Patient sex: M
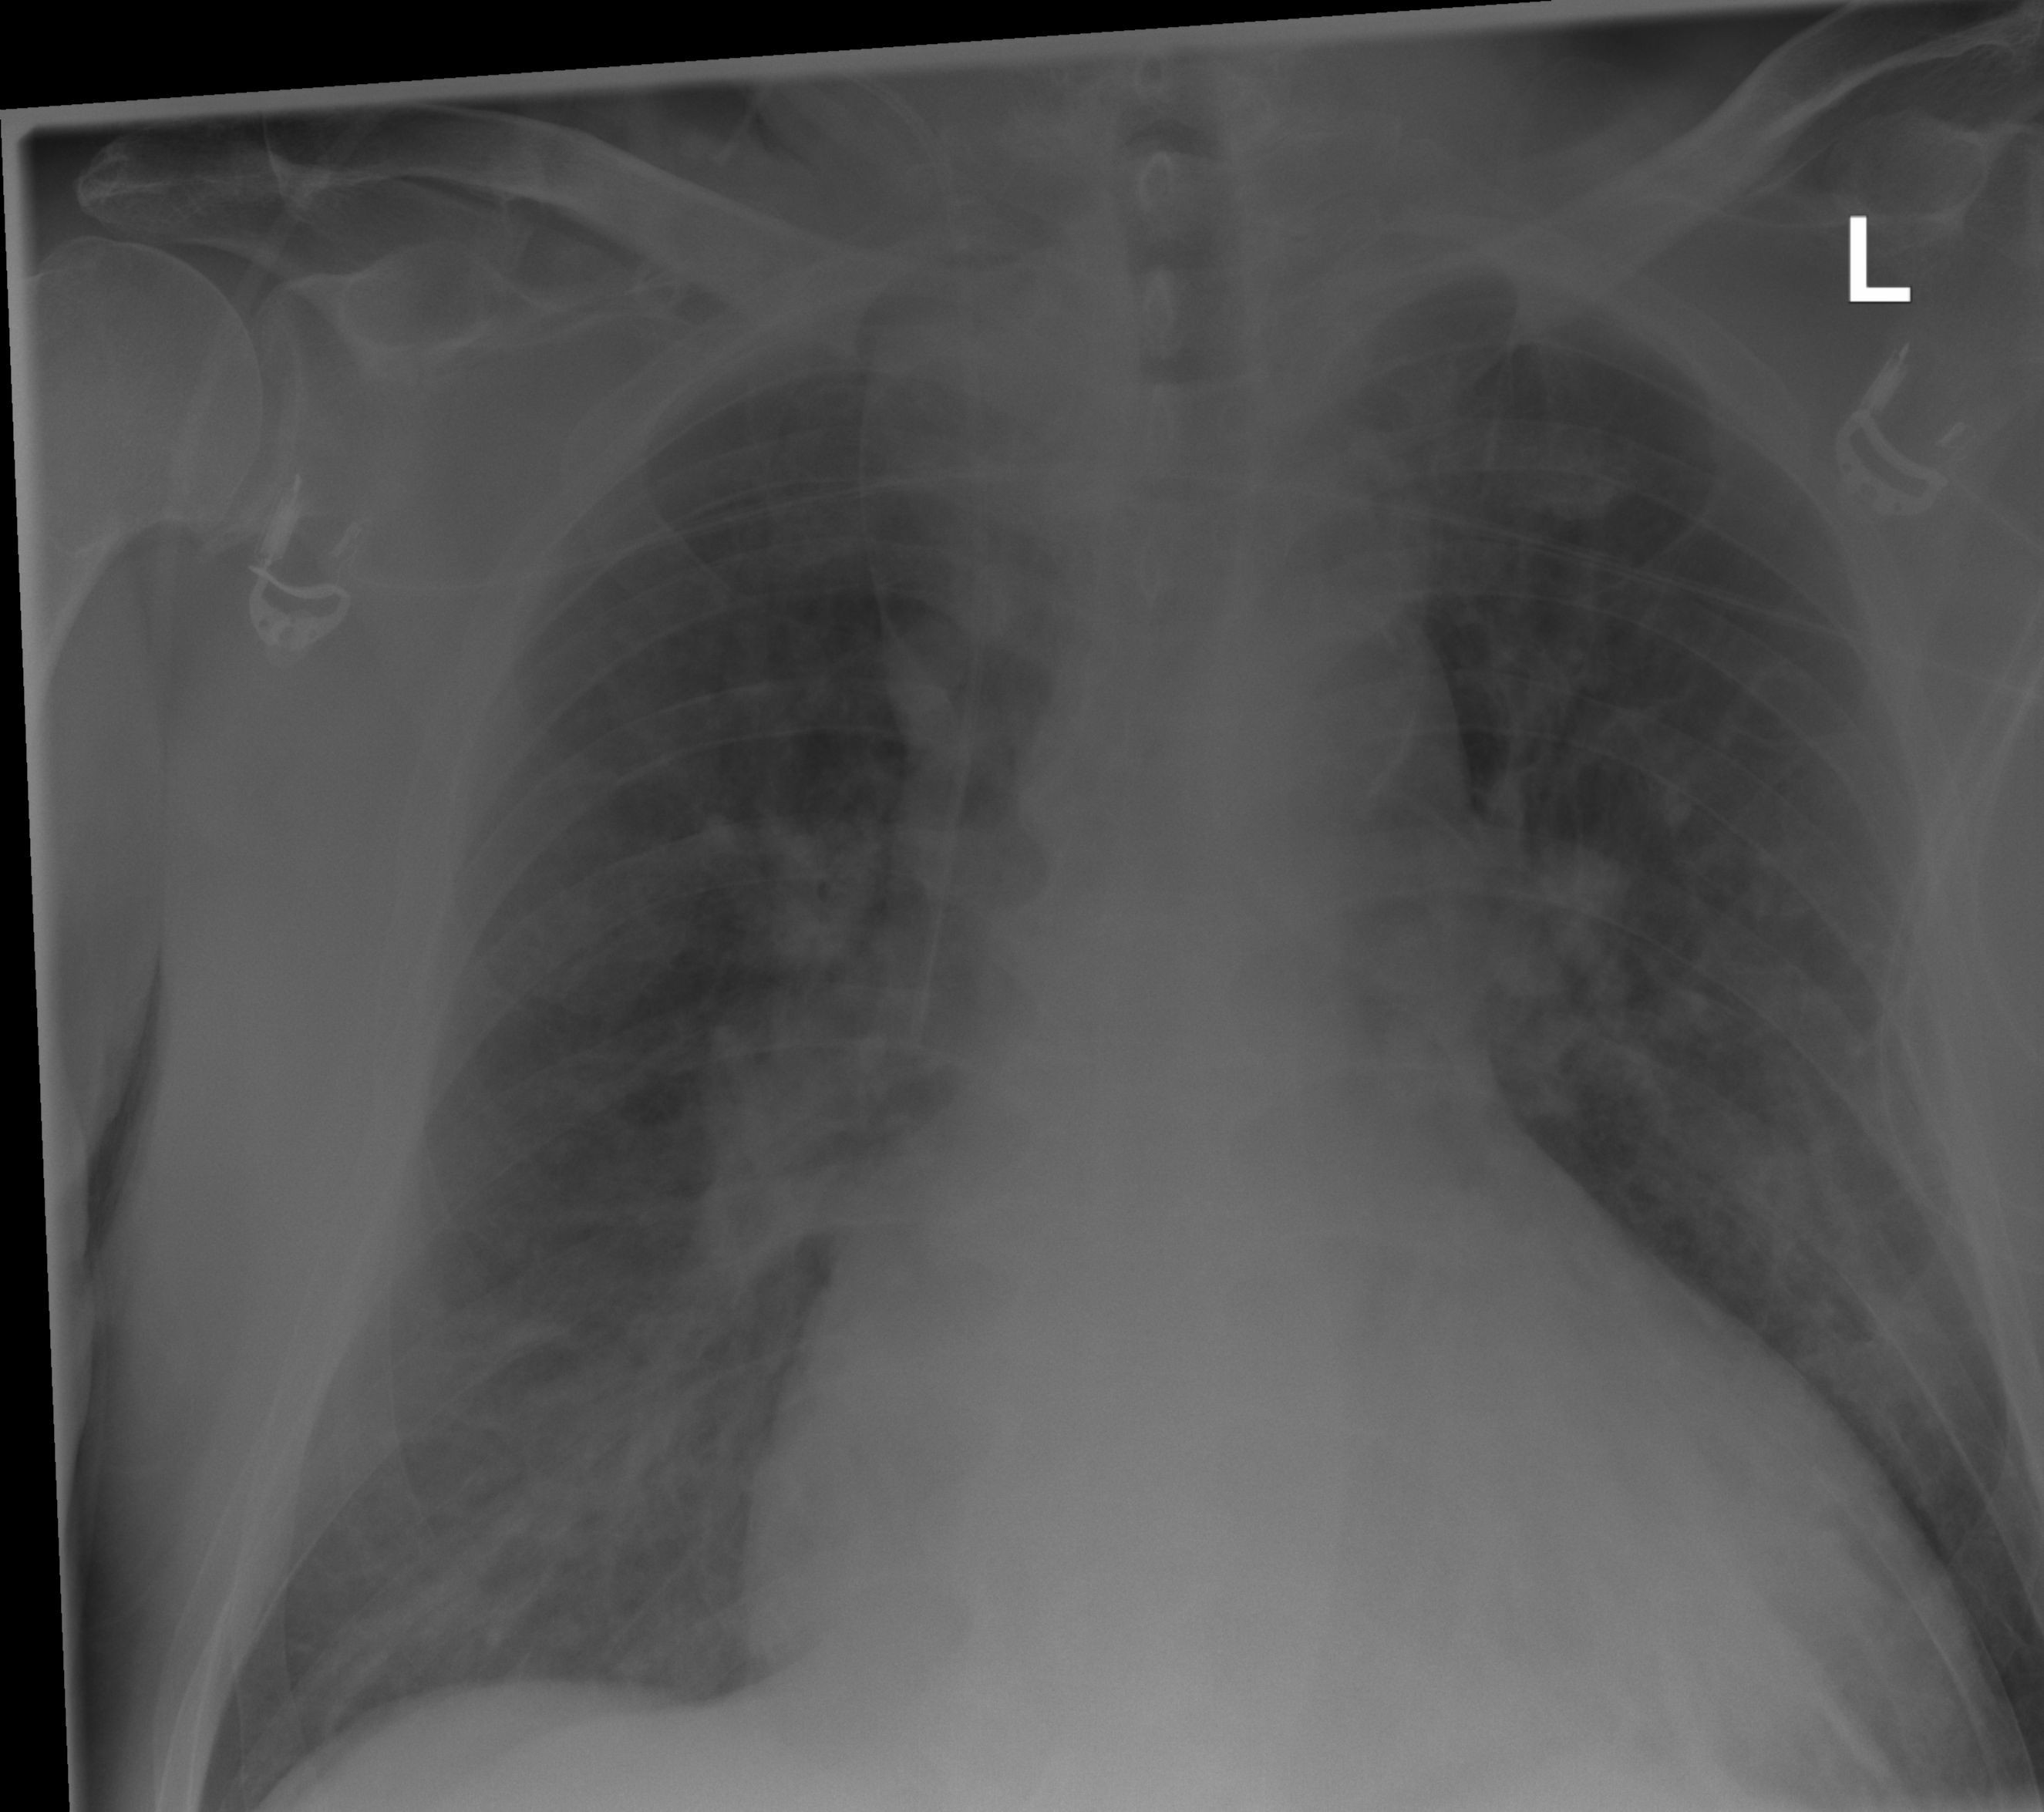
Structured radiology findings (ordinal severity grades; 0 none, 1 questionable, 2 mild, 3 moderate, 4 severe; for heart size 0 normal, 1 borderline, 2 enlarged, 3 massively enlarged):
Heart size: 2
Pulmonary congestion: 2
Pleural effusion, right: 0
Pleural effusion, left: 0
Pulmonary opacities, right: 1
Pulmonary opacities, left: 1
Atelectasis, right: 2
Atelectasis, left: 2